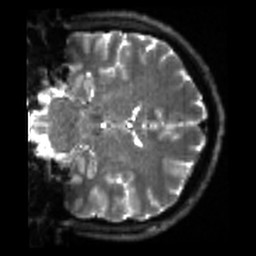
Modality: sbref
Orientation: coronal
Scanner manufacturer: siemens
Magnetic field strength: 3 T
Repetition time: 4 s
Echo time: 0.0594 s